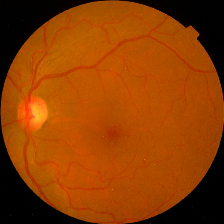
Diabetic retinopathy grade: No DR